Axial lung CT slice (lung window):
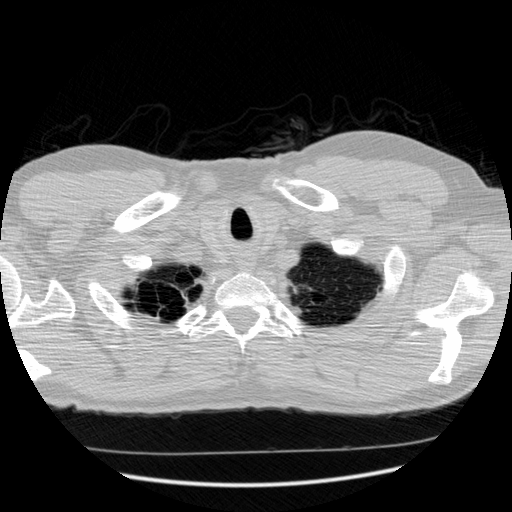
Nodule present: no